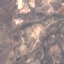
Land use / land cover class: PermanentCrop